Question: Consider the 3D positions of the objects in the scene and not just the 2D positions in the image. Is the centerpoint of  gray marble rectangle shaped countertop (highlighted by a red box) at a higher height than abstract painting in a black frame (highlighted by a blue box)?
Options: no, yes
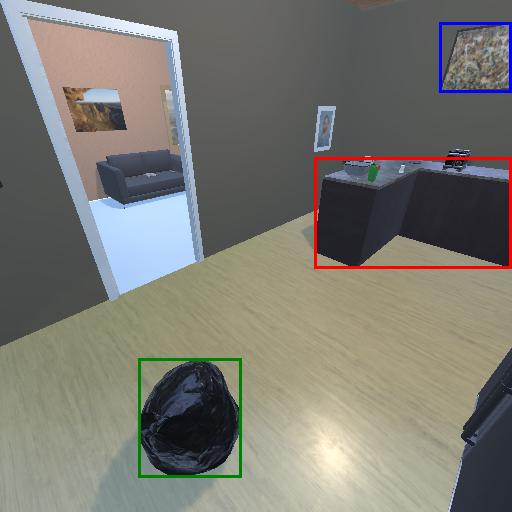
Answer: no